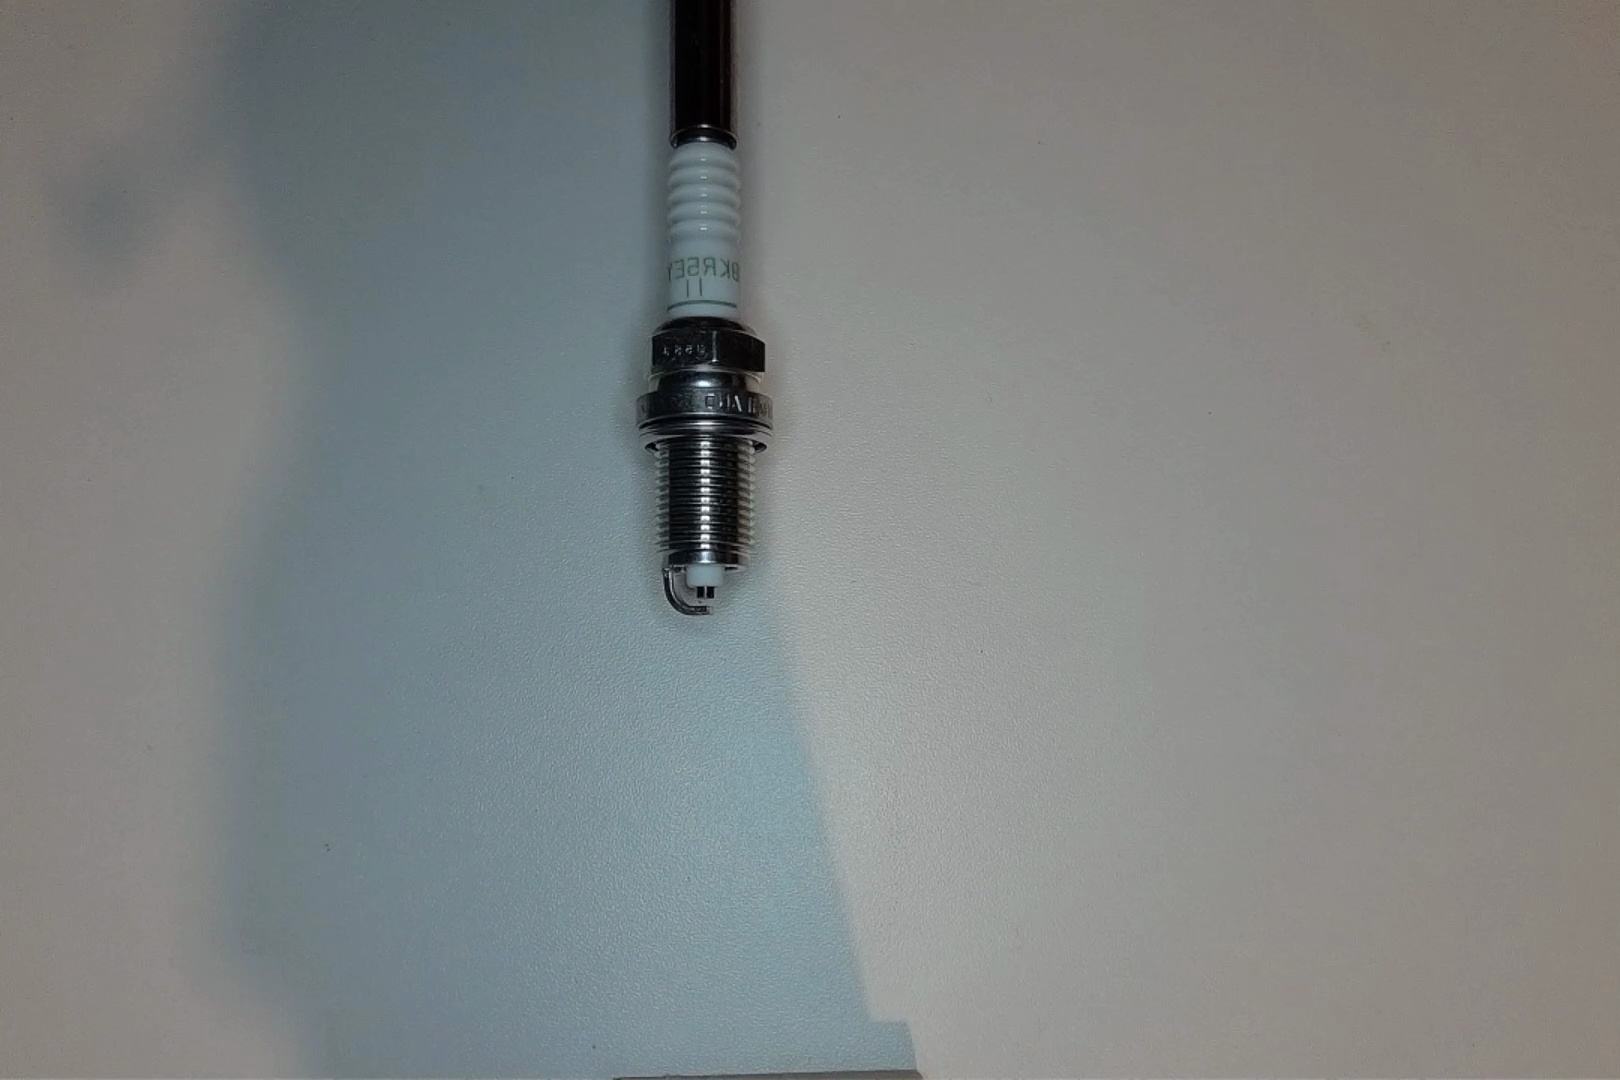
Label: normal